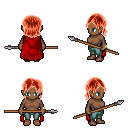
a pixel art fantasy rpg character, female body template, human, dark skin, red cape, teal pants, red long bangs hairstyle, bracelets, spear, four views (front, back, left, right), 2x2 character sprite sheet, small pixel art, hard edges, no anti-aliasing